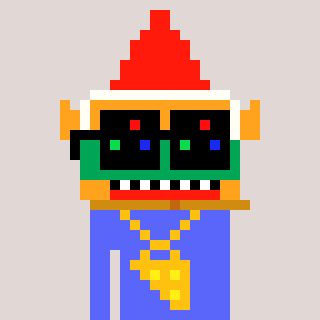
a pixel art character with square black sunglasses, a gnome-shaped head and a purple-colored body on a warm background